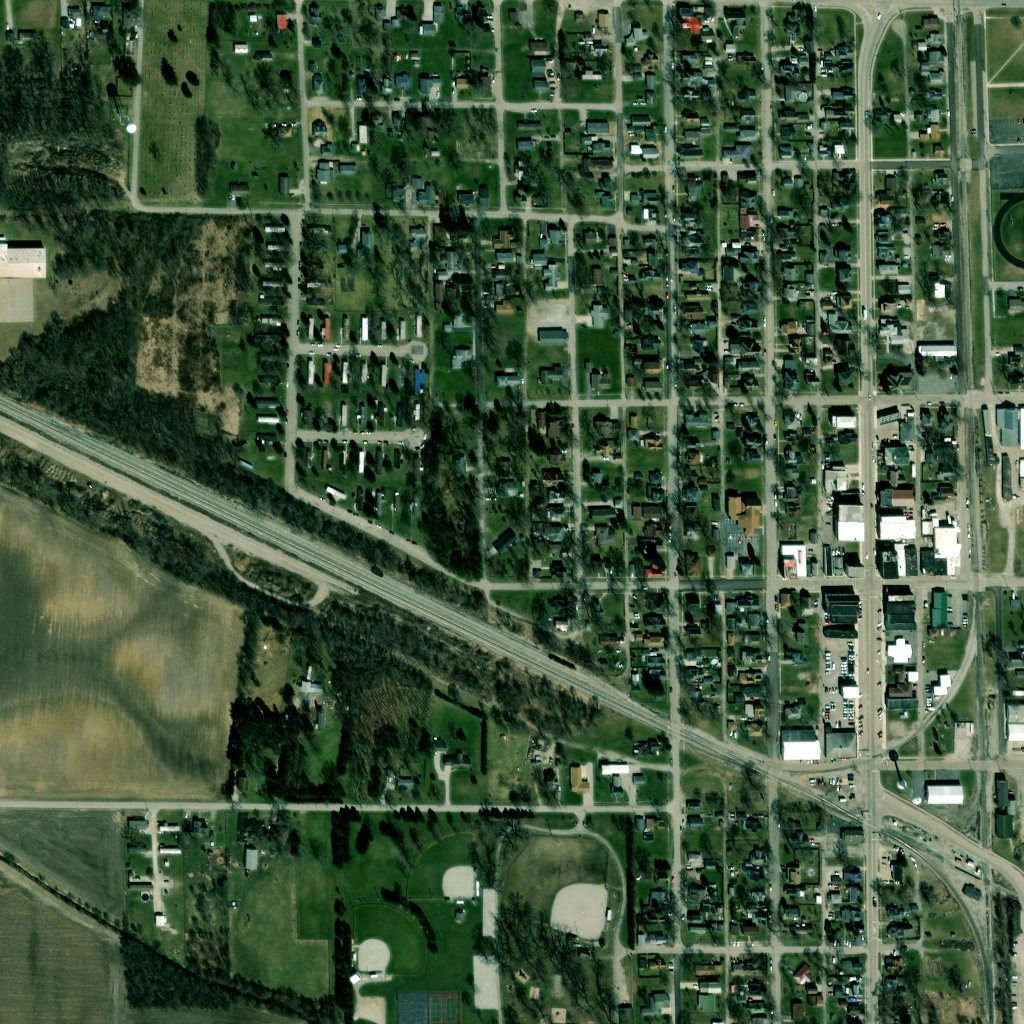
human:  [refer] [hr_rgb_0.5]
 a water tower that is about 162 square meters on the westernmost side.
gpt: <box>[[11, 11, 13, 13, 0]]</box>